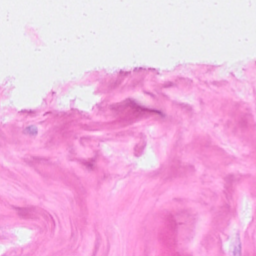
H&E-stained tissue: Breast